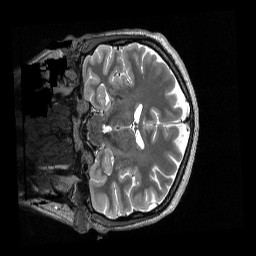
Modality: T2w
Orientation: coronal
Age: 29
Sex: male
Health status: healthy
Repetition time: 3.2 s
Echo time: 0.563 s